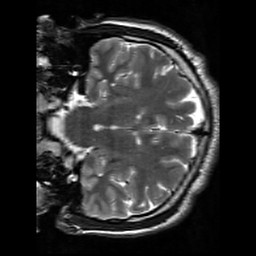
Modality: T2w
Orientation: coronal
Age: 19
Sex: male
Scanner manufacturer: siemens
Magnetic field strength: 3 T
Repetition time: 7 s
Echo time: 0.09 s